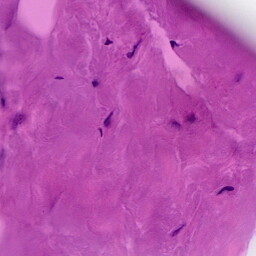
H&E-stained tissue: Breast